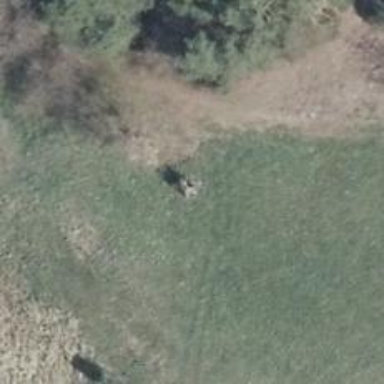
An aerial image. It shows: Hunting stand.